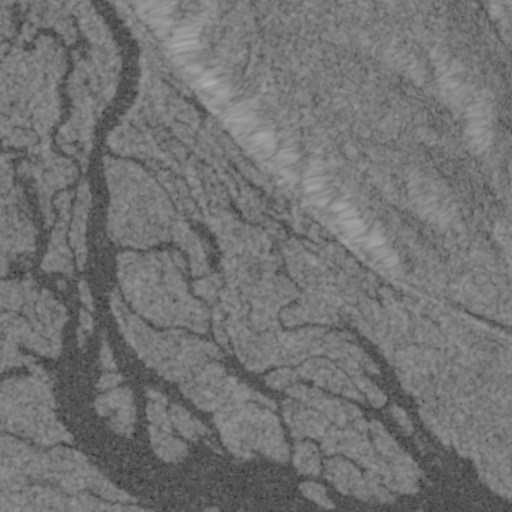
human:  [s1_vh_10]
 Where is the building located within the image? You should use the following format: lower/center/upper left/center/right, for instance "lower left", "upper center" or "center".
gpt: The building is located in the upper of the image.
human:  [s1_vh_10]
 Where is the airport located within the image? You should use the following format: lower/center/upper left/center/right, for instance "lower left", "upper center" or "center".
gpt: There is no airport in the image.

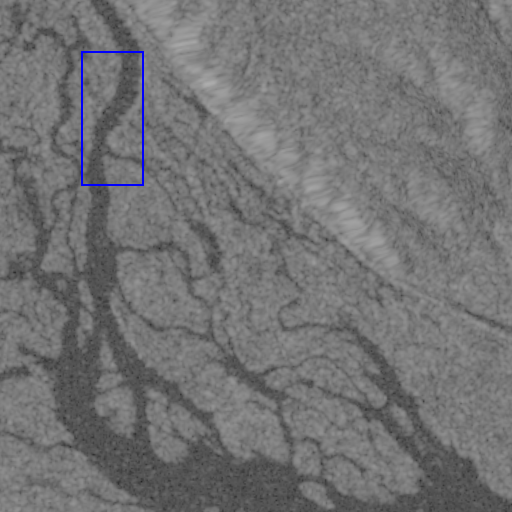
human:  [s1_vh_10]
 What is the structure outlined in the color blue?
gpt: There is no blue outline.
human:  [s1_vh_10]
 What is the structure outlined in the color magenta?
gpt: There is no structure outlined in magenta.